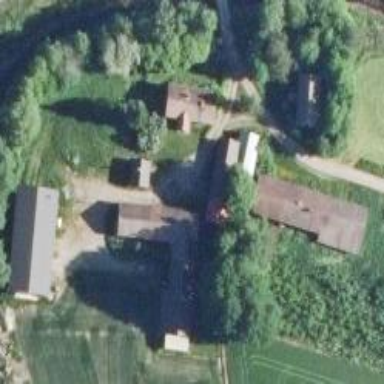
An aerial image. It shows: Farmyard area.